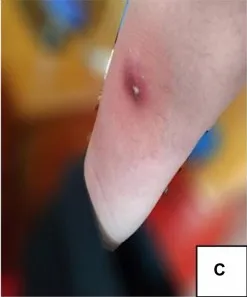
(C) Anterior tibia mass.
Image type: medical_photograph (skin_photograph)